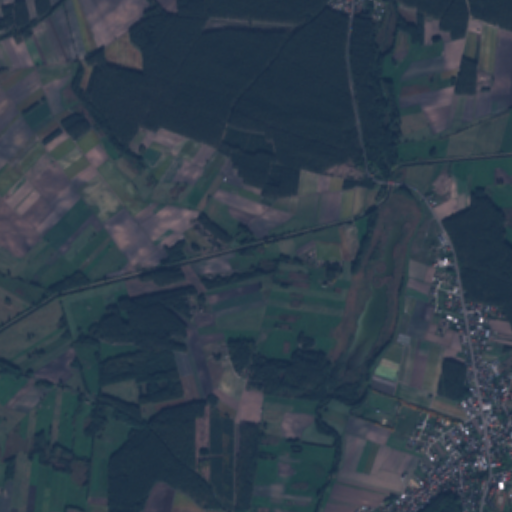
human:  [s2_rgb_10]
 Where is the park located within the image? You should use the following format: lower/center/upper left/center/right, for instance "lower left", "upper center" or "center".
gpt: The park is located in the lower right of the image.
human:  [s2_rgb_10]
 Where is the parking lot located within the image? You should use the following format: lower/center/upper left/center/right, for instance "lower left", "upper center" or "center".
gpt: The parking lot is located in the right of the image.
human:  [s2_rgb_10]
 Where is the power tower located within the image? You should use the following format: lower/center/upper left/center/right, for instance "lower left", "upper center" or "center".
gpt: The power tower is located in the left of the image.
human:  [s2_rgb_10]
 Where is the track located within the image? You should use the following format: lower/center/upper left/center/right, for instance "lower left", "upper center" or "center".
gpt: The track is located in the lower right of the image.
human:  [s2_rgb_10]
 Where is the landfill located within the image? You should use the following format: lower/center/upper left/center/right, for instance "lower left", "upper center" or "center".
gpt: There is no landfill in the image.